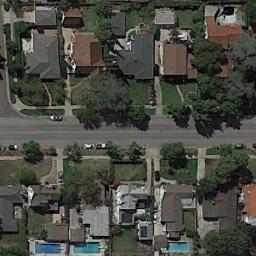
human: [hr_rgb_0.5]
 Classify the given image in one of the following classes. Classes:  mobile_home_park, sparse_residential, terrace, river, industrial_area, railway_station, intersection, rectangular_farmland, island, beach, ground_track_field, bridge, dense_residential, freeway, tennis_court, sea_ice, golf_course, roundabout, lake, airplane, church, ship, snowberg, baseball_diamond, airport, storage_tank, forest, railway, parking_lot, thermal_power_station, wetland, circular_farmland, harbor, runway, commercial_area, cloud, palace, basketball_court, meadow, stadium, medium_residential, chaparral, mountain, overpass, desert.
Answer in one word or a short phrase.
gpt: tennis_court